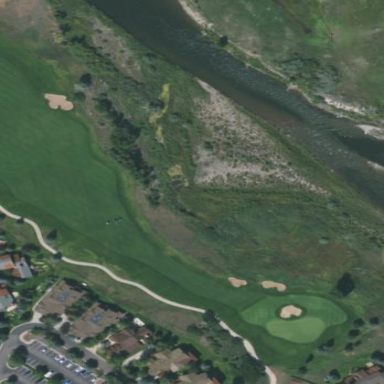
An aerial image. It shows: Scenic golf fairway.